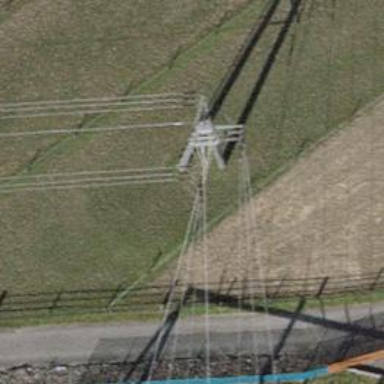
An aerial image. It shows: Power line is depicted.